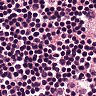
Metastatic tissue present: no